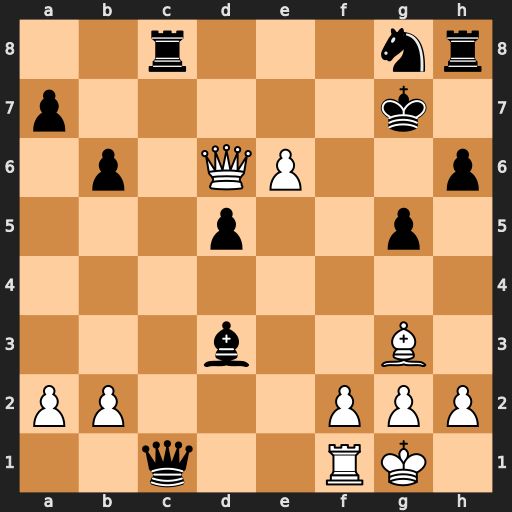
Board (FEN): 2r3nr/p5k1/1p1QP2p/3p2p1/8/3b2B1/PP3PPP/2q2RK1
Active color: w
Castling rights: -
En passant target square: -
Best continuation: Qd7+ Ne7 Qxe7+ Kg8 Qf7#